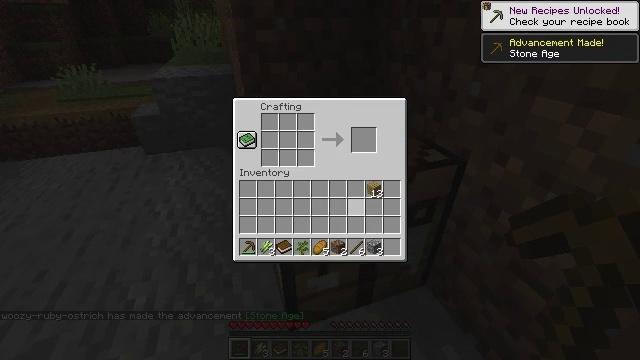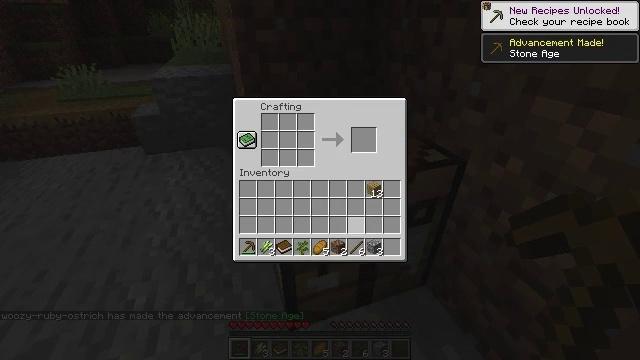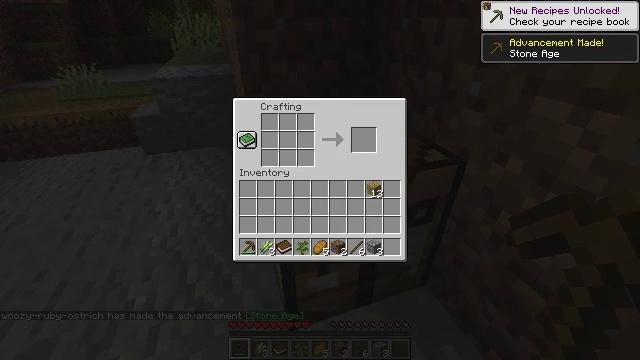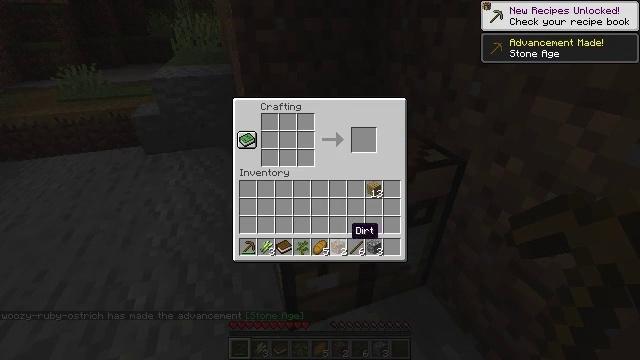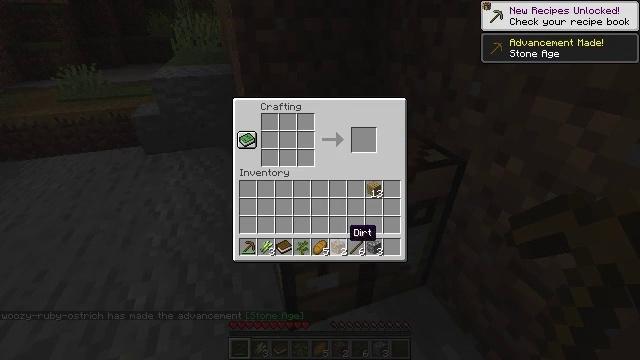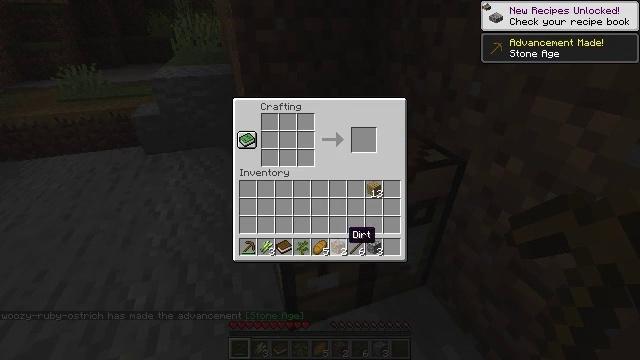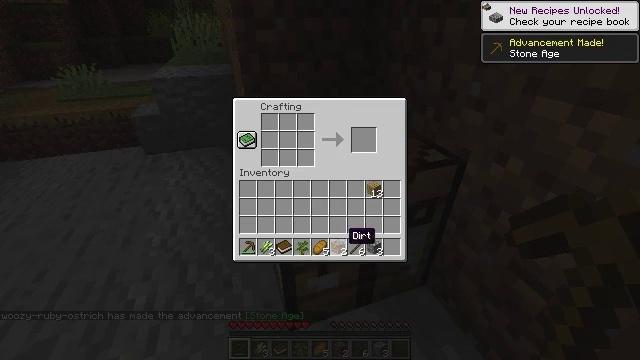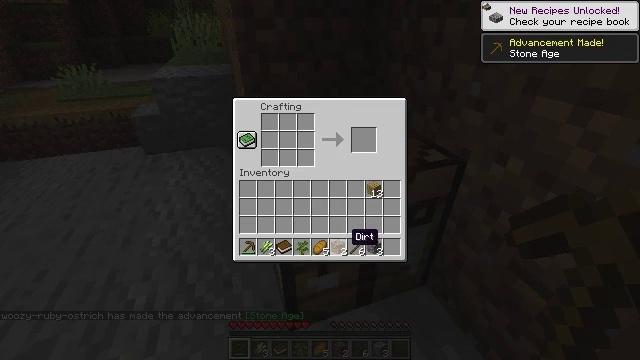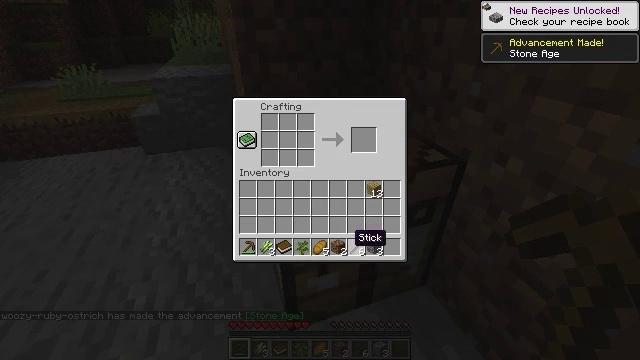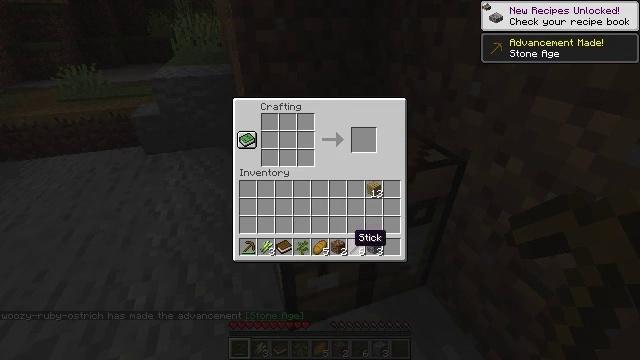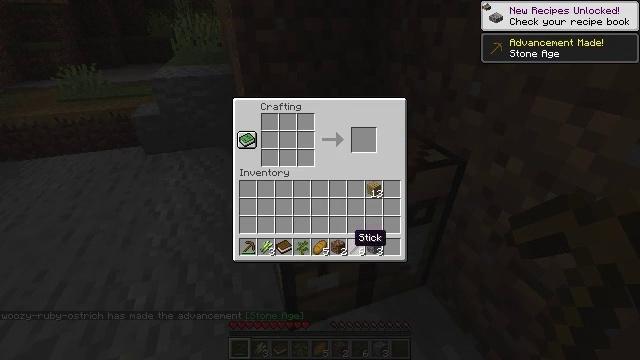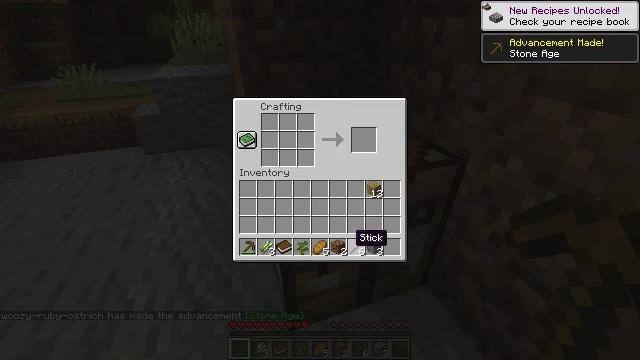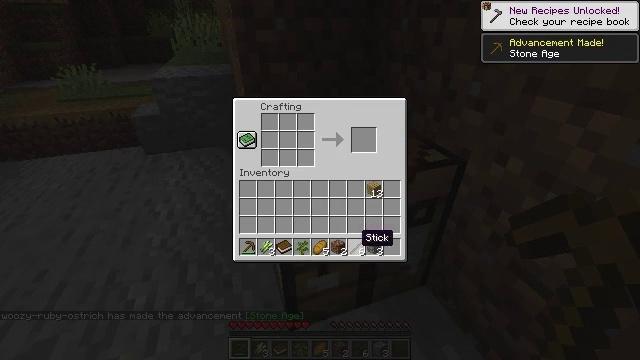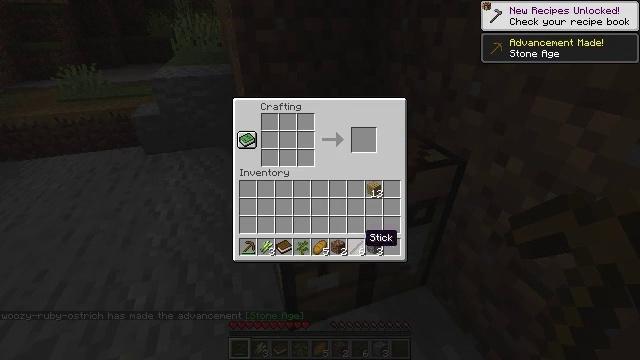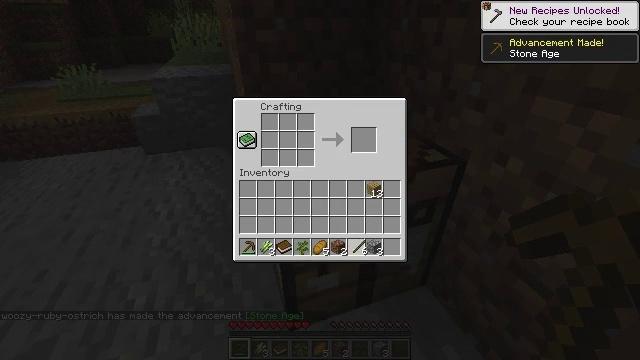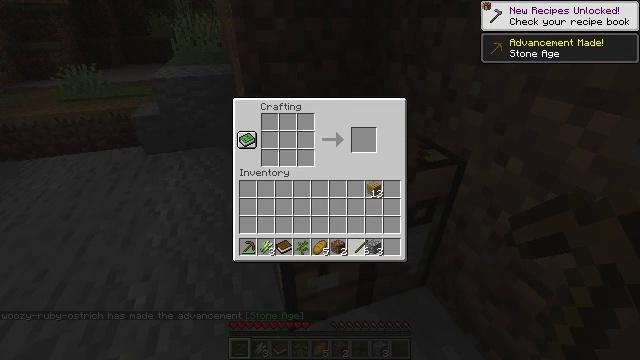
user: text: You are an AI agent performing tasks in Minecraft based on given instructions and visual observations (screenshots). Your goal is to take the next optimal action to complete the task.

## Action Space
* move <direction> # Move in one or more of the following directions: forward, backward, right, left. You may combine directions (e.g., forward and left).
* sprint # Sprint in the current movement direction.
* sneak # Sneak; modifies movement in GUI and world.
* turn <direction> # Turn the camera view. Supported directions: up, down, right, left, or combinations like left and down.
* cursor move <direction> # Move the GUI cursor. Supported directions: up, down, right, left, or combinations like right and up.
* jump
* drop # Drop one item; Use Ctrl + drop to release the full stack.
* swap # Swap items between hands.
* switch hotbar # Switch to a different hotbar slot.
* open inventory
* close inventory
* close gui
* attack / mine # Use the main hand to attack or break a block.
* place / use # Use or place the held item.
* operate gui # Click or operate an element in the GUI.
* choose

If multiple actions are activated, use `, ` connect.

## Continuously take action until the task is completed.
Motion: motion action
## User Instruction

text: Craft a stone pickaxe with cobblestones and sticks.
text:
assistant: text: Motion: cursor move down
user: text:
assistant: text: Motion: cursor move down
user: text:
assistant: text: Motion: no_op
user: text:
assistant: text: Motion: no_op
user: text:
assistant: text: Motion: no_op
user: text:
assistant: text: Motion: no_op
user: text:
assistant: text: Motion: no_op
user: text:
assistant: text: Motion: no_op
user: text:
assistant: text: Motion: no_op
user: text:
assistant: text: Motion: no_op
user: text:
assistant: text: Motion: no_op
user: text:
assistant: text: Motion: no_op
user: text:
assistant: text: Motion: no_op
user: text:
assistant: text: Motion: operate gui
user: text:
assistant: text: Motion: operate gui
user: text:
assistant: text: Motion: operate gui
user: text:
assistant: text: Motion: cursor move left and up
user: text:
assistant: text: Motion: cursor move left and up
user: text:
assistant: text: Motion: cursor move left and up
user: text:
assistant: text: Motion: no_op
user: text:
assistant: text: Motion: no_op
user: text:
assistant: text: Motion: no_op
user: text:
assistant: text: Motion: no_op
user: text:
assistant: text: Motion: no_op
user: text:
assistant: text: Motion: no_op
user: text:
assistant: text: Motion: no_op
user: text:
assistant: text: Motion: no_op
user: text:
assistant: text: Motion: no_op
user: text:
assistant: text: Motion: no_op
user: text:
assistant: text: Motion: no_op